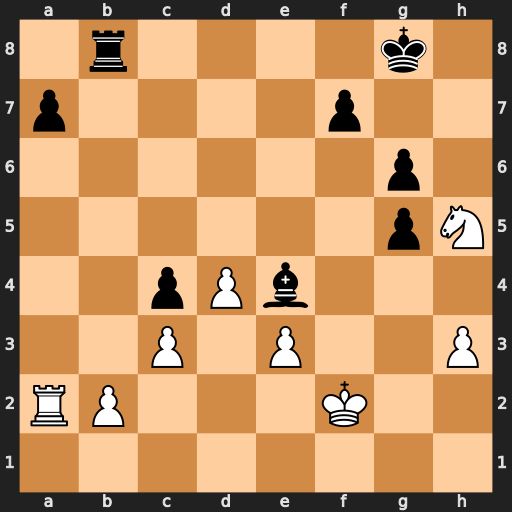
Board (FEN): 1r4k1/p4p2/6p1/6pN/2pPb3/2P1P2P/RP3K2/8
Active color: w
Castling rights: -
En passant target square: -
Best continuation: Nf6+ Kg7 Nxe4